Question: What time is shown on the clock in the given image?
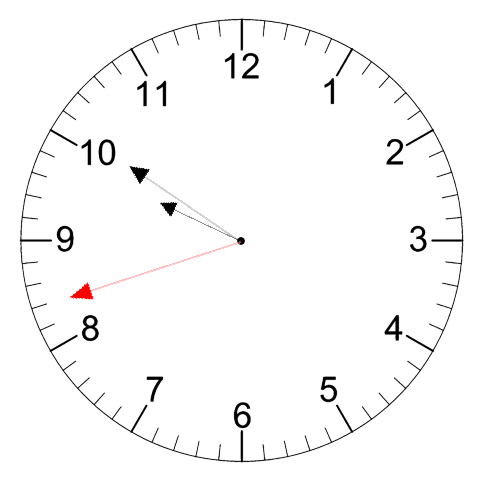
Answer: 09:50:42